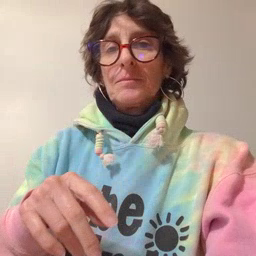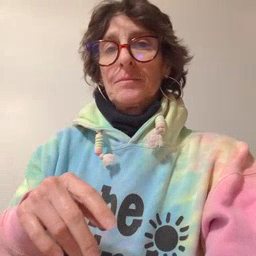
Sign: see